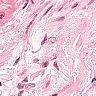
Metastatic tissue present: no